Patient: sex F, age 67
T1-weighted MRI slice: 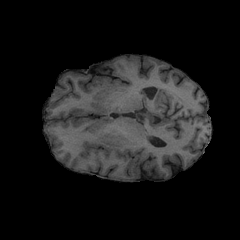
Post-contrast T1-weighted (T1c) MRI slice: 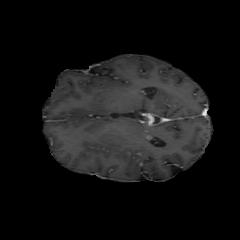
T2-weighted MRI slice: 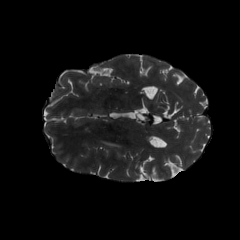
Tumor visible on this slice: yes
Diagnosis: Astrocytoma, IDH-mutant
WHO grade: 4